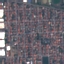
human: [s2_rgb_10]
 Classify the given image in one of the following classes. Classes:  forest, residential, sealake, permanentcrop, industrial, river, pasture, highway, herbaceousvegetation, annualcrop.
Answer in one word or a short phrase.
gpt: Residential